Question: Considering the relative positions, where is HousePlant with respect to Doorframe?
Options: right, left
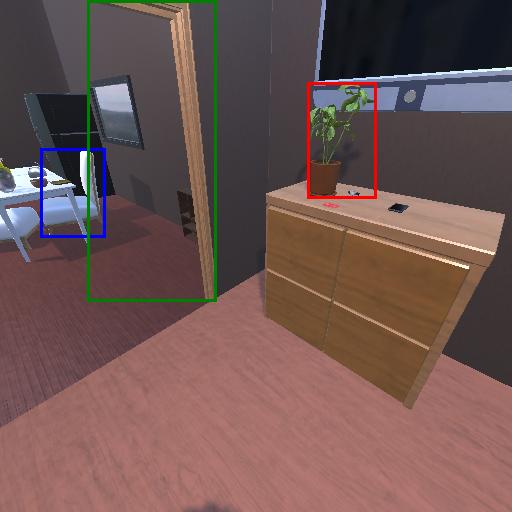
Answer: right